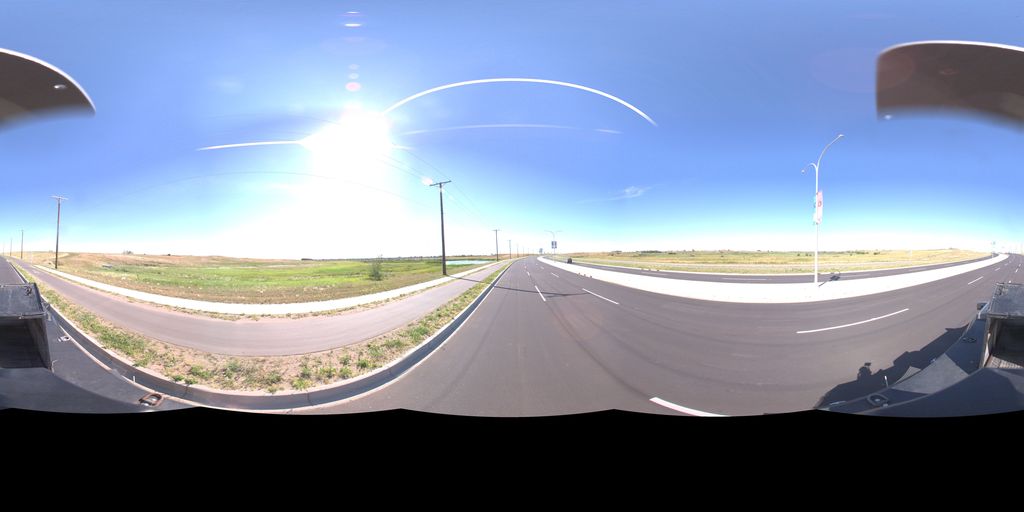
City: saskatoon